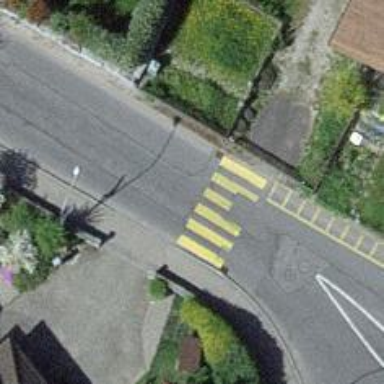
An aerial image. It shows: Zebra crossing on the road.